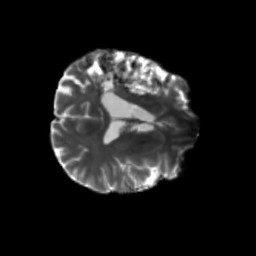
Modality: T2w
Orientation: axial
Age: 54
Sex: male
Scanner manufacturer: siemens
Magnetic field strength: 3 T
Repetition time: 5.25 s
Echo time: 0.08 s